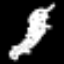
Label: leaf